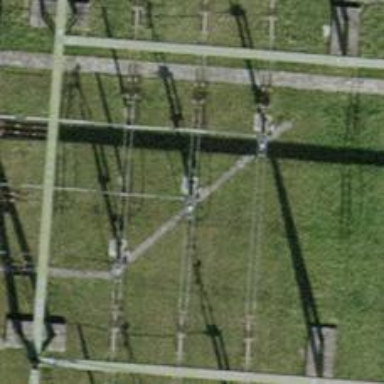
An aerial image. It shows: Power line carrying busbar.